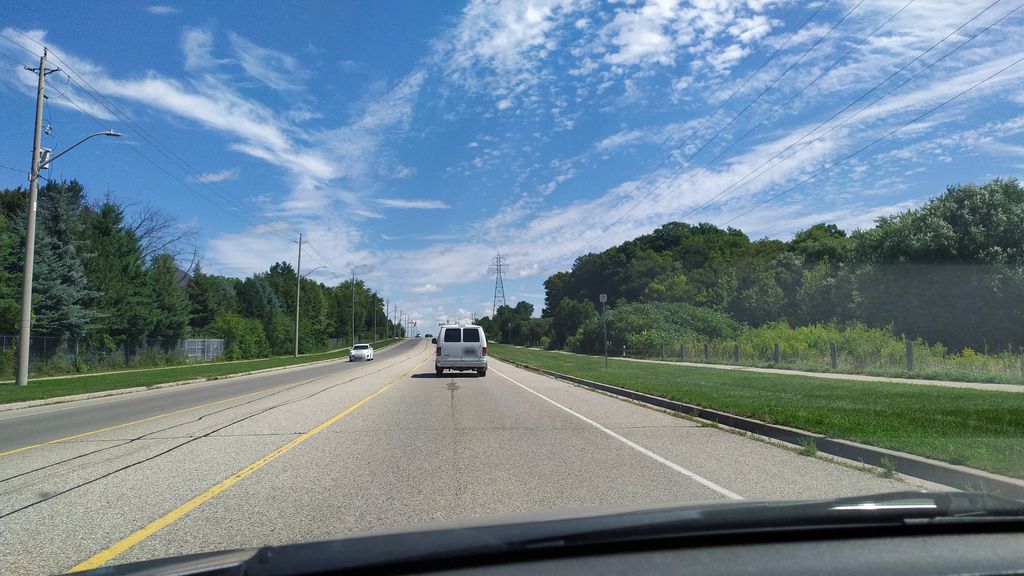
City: kitchener-waterloo